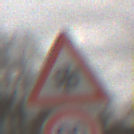
Verkehrszeichen: SchneeOderEisglaette
Zusatzzeichen unten: Geschwindigkeit90
Umgebung: Outdoor, Nature
Tageszeit: Midday
Wetter: Overcast
Licht: Natural
Jahreszeit: NotSpecified
Kontrast: LowContrast